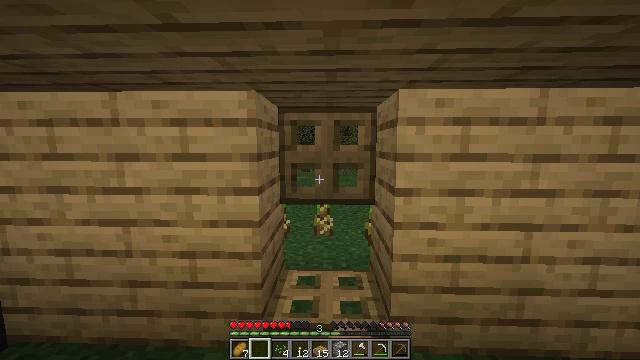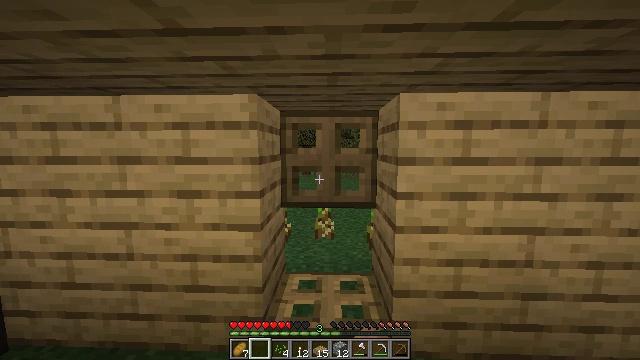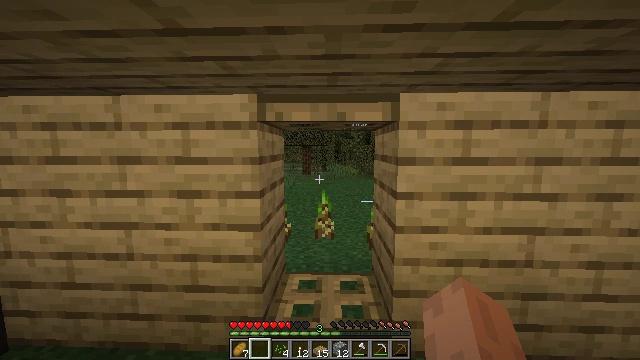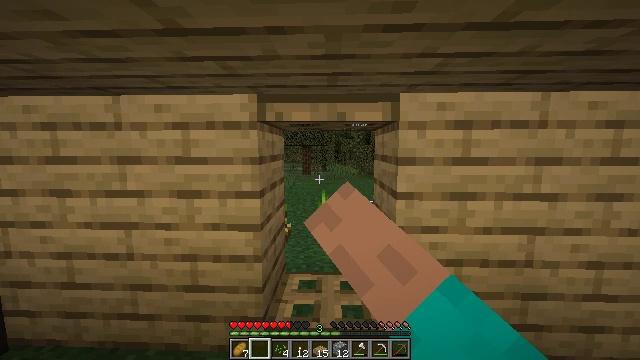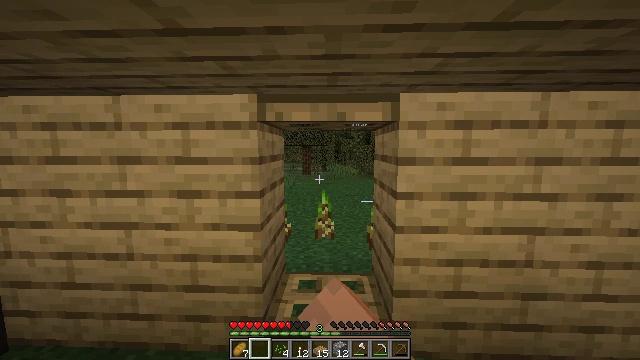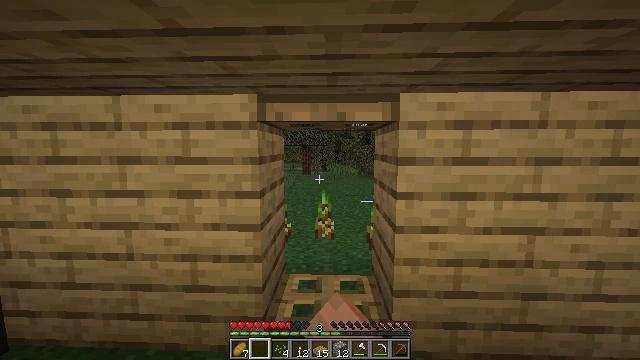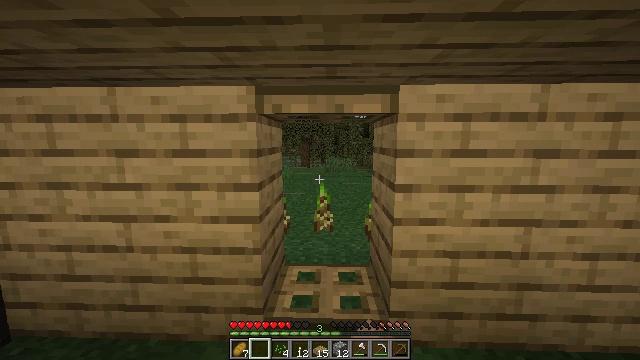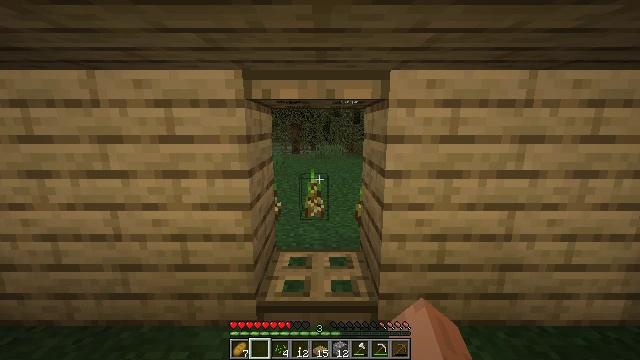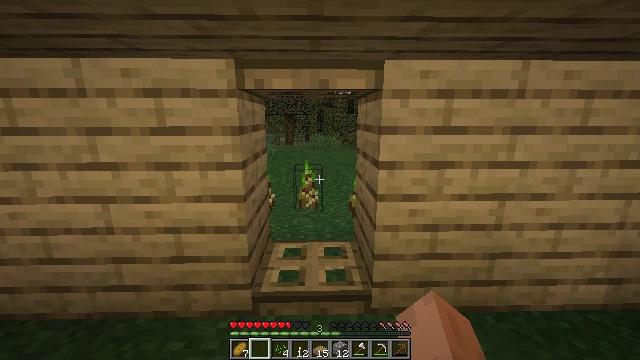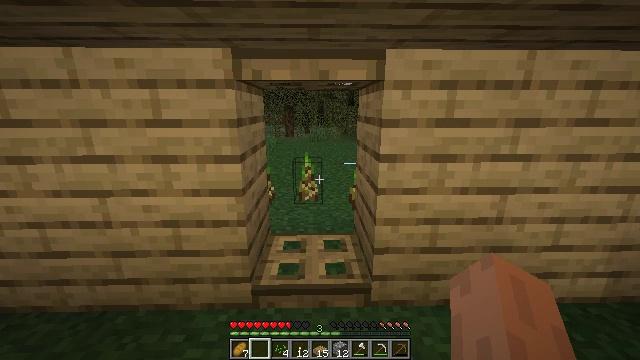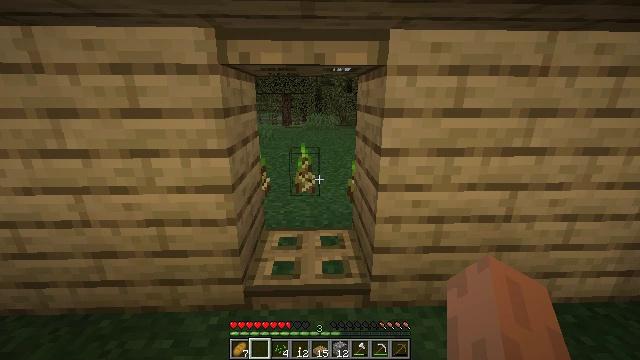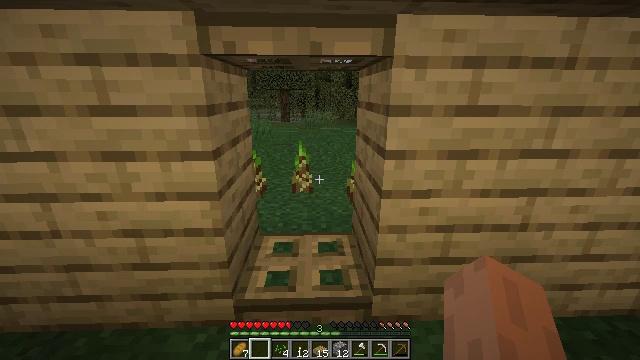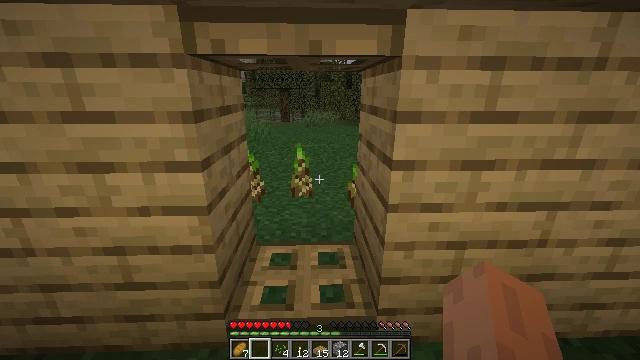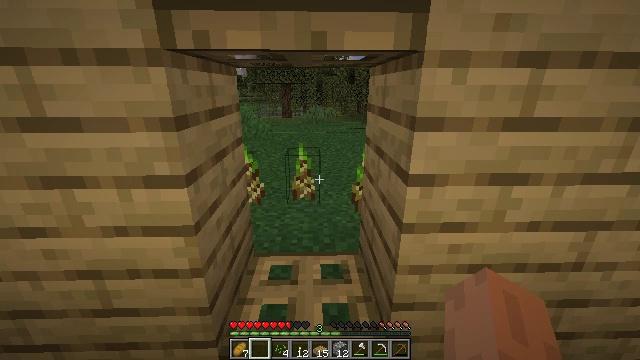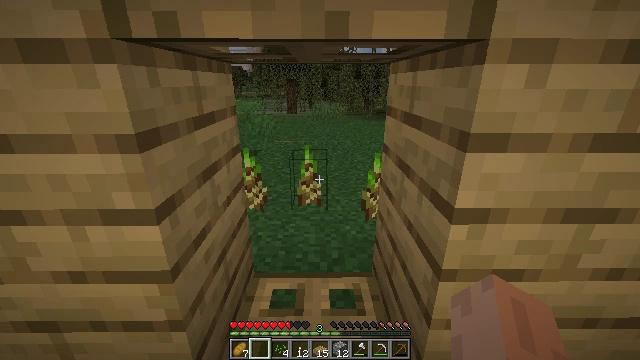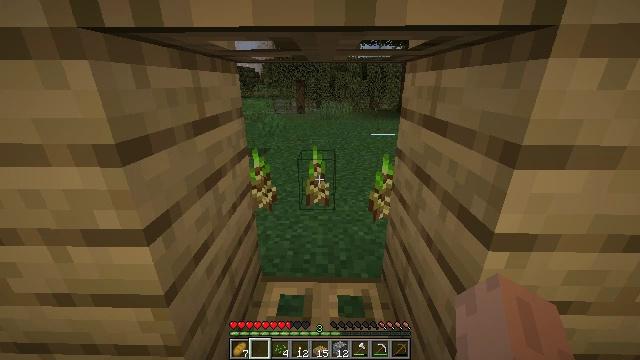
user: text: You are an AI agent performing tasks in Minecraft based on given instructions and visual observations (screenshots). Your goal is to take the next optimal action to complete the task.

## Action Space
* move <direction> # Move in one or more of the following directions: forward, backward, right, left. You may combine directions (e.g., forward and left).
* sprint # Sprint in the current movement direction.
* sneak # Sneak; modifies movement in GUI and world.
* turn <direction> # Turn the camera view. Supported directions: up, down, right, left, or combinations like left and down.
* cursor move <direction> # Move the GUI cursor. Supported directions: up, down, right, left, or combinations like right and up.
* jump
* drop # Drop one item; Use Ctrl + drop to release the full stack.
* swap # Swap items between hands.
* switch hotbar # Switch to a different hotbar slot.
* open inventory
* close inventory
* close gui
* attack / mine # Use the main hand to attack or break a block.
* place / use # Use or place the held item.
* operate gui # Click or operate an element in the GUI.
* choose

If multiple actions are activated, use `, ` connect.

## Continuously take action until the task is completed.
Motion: motion action
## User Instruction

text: Mine the oak trapdoor.
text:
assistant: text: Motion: no_op
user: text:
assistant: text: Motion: use / place
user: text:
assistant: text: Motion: use / place
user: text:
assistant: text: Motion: use / place
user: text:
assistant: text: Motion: no_op
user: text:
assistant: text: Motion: turn down
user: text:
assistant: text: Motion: turn right and down
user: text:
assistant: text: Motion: turn right and down
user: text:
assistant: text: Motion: move forward, turn down
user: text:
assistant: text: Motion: move forward, turn down
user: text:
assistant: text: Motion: move forward
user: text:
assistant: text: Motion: move forward
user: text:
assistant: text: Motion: move forward
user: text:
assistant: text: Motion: move forward, sprint, turn left
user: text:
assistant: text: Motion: move forward, sprint, turn left and down
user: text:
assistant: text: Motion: move forward, sprint, turn left
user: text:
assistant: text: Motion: move forward, sprint
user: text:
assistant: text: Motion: move forward, turn left
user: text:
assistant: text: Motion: move forward
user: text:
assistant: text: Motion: move forward, sprint
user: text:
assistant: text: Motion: move forward, sprint
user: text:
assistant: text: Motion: move forward, sprint
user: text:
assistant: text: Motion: move forward
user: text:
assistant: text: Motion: move forward
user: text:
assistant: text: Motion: move forward, turn right
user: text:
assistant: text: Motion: move forward, turn right
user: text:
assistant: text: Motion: move forward, turn right
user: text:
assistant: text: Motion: move forward, turn right and up
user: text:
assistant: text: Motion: move forward
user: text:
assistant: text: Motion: turn right and down